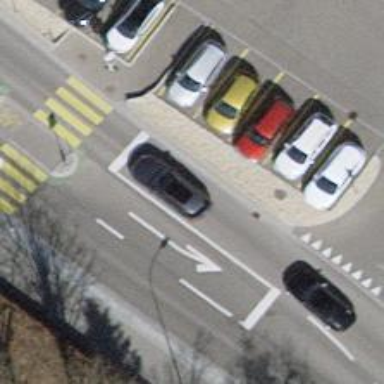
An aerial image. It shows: Secondary road with asphalt surface and separate sidewalk.